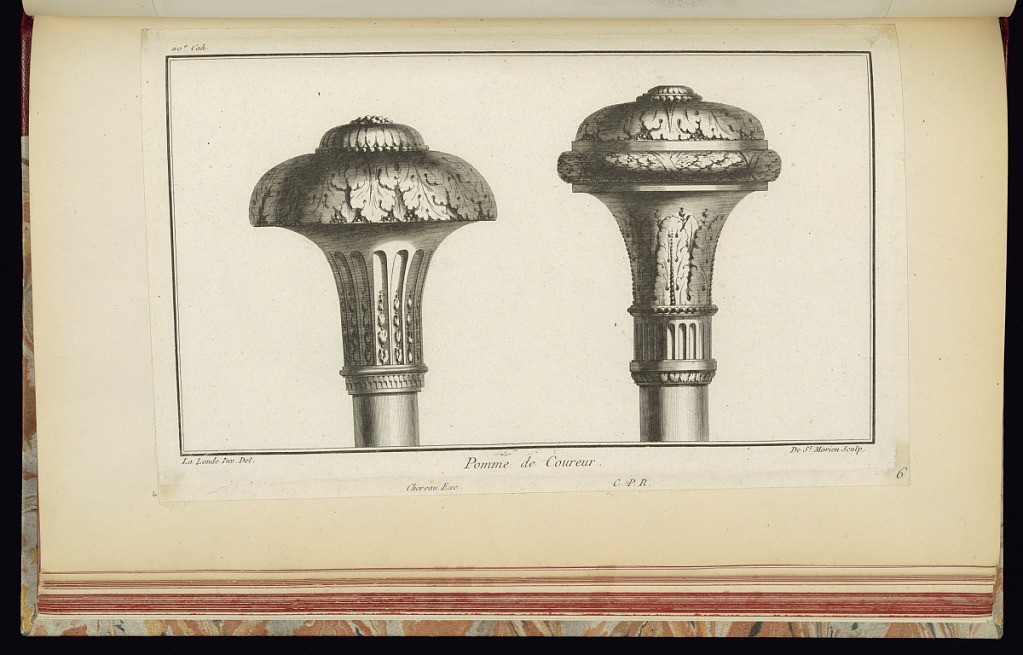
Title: Pomme de Coureur
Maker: Richard de Lalonde, French, active 1780–96
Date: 1775-1788
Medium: Etching on off-white laid paper
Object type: Print
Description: Designs for metal cane handles. The handle at left has acanthus leaf ornamentation on top and fluting with ornamented channels where it joins the cane. The handle at right also has acanthus leaf ornamentation on top, a band of bound leaves, lancet leaves with bead detailing, bead course, fluting, and lamb tongue ornamentation. The plate is signed and numbered.